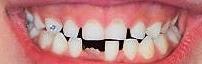
Condition: hypodontia